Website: crate-barrel
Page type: billing-address
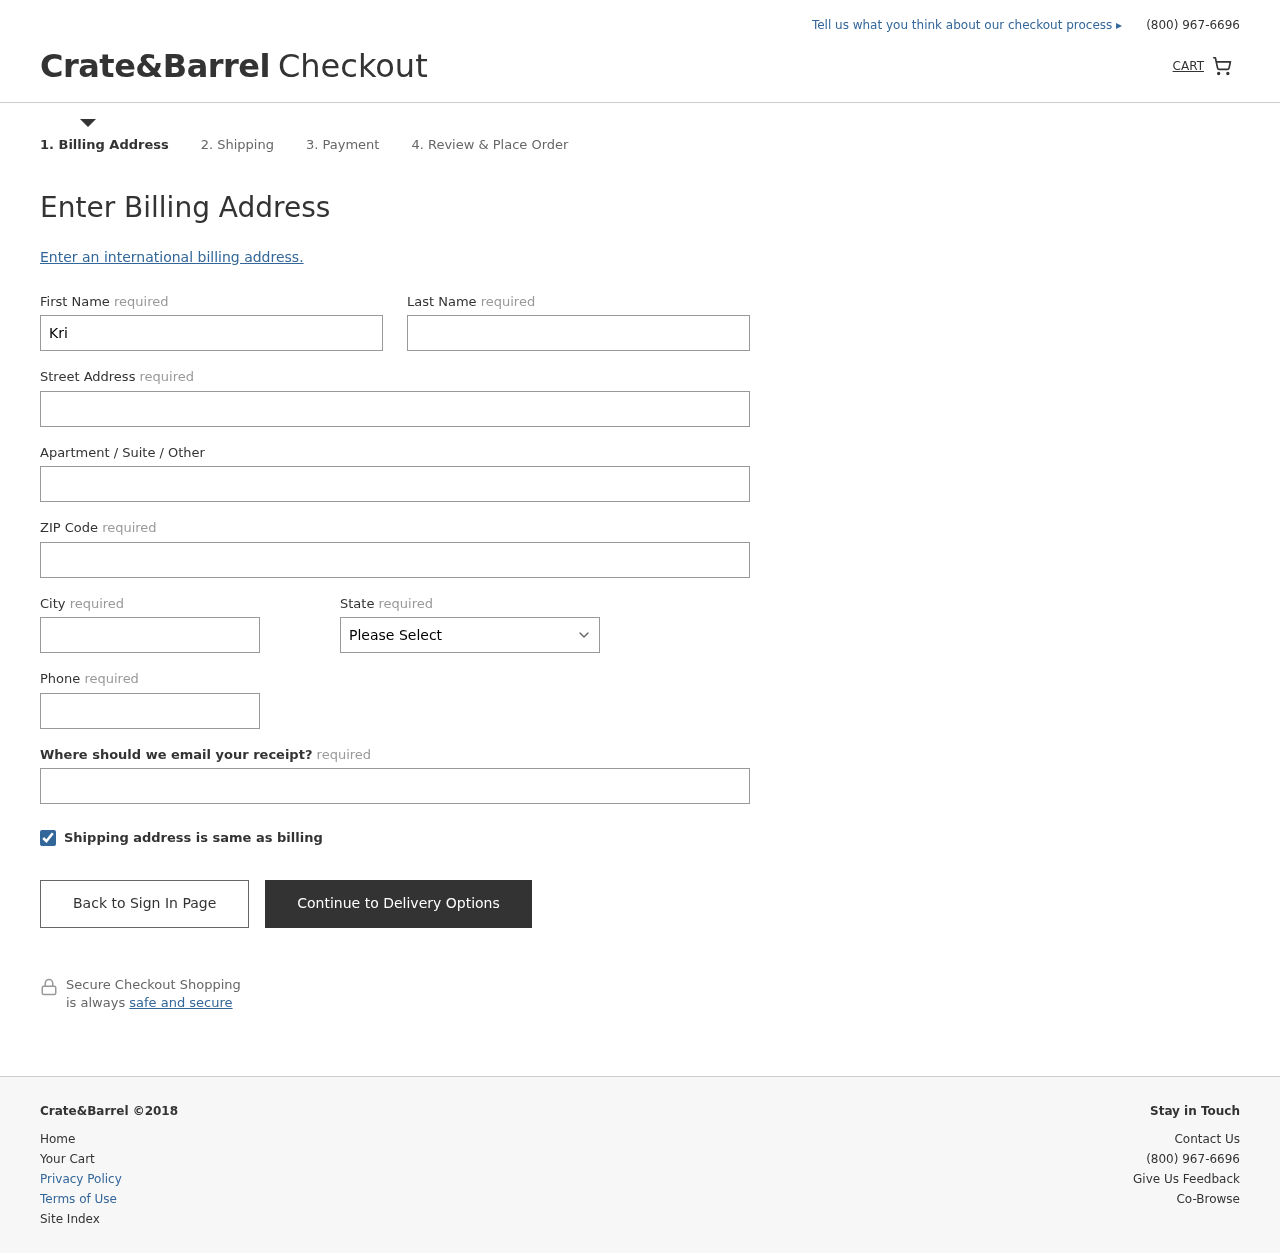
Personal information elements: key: PII_STATE
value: Idaho
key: PII_FIRSTNAME
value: Kristina
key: PII_LASTNAME
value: Welch
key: PII_STREET
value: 74862 Victoria Turnpike Suite 203
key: PII_POSTCODE
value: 90034
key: PII_CITY
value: New Sarah
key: PII_PHONE
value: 6714076163
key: PII_EMAIL
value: kwelch@gmail.com